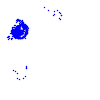
Particle: electron